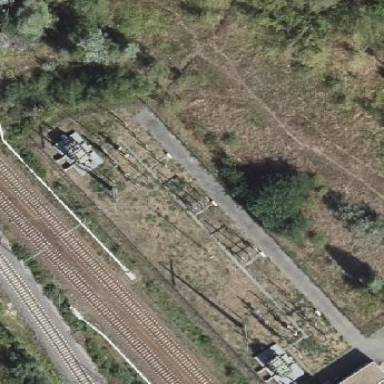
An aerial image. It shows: Outdoor power substation intended for traction. It is enclosed by fence.